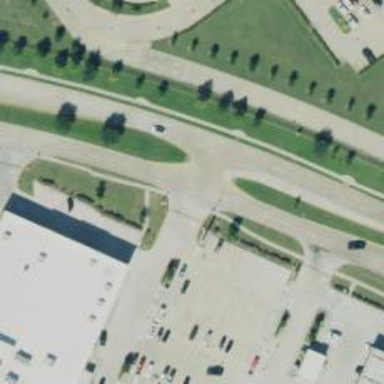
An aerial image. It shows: Secondary link road.